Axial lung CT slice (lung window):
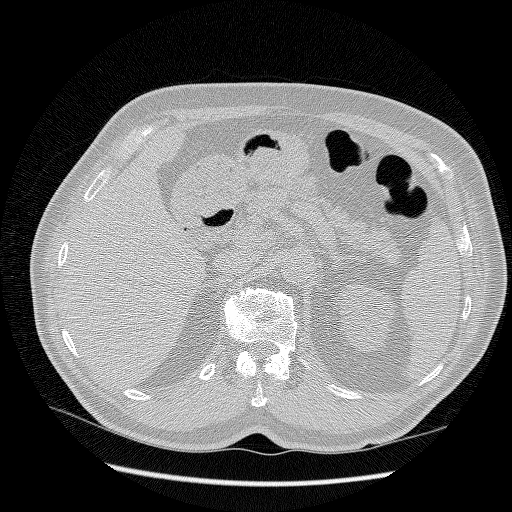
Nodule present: no